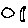
Label: moon